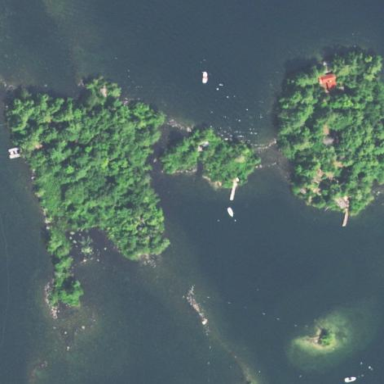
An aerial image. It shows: Islet.